Question: I have created a strongly typed MVC3 Razor view using the scaffolding code.
The model is a POCO with a base type of 'PersistentEntity' which defines a property called Created, Updated and Id.
Id is an int, Created and Updated are DateTime.
I am using 'Html.HiddenFor' to create the hidden field on the view.
'''
@Html.HiddenFor(model => model.Id)
@Html.HiddenFor(model => model.Created)
@Html.HiddenFor(model => model.Updated)
'''
On the page, the hidden input is being rendered properly, with the Id being set in the value.
'''
<input data-val="true" data-val-number="The field Id must be a number." data-val-required="The Id field is required." id="Id" name="Id" type="hidden" value="12">
'''
However when the page is submitted to the controller '[HttpPost]Edit(Model model)' the Id property is always 0. Created and Updated are correctly populated with the values from the View.

This should be 12 in the case of the example in this post. What is going wrong?
---
I am aware that I can change the method signature to '[HttpPost]Edit(int personID, Person model)' as the personID is in the get string, however why does the model not get populated with the hidden field?
---
The problem was that the setter on 'PersistentEntity' was protected, ASP could not set the property, and swallowed it. Changing this to public has solved the problem.
'''
public abstract class PersistentEntity
{
public virtual int Id { get; protected set; }
public virtual DateTime Created { get; set; }
public virtual DateTime Updated { get; set; }
}
'''
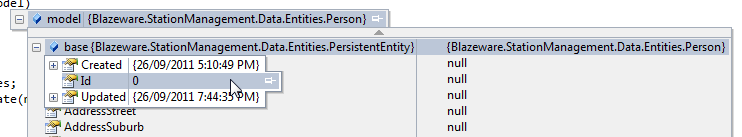
Answer: '''
public virtual int Id { get; protected set; }
'''
'protected set;' '<!--' That's your problem. You need a if you want the default model binder to be able to assign the value.